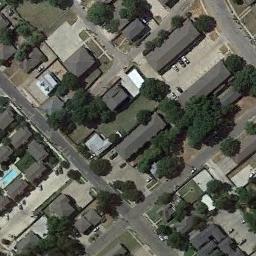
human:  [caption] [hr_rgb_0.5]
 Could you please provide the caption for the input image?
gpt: The medium residential area has some neatly arranged houses and some roads go through the medium residential area .

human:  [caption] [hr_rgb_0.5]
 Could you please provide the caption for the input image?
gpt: There are many trees and buildings in the middle residential area .

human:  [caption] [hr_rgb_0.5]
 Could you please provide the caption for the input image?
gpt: The medium residential is on the grass next to some trees .

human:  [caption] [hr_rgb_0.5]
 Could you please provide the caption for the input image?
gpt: There are a lot of trees in the medium-sized residential area .

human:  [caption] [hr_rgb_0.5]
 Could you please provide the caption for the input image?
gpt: There are some black buildings and green trees on the medium residential area .